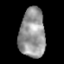
Tissue: lung
Cell type: Epithelial cells
Senescence score: 0.1905
Nuclear area (px): 1246
Mean DAPI intensity: 150.158